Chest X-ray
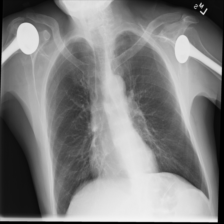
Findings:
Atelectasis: negative
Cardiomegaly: negative
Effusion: negative
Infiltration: negative
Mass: negative
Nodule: negative
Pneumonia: negative
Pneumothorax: negative
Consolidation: negative
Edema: negative
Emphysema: negative
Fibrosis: negative
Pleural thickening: negative
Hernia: negative